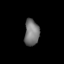
Tissue: lung
Cell type: Others
Senescence score: 0.2204
Nuclear area (px): 378
Mean DAPI intensity: 119.259